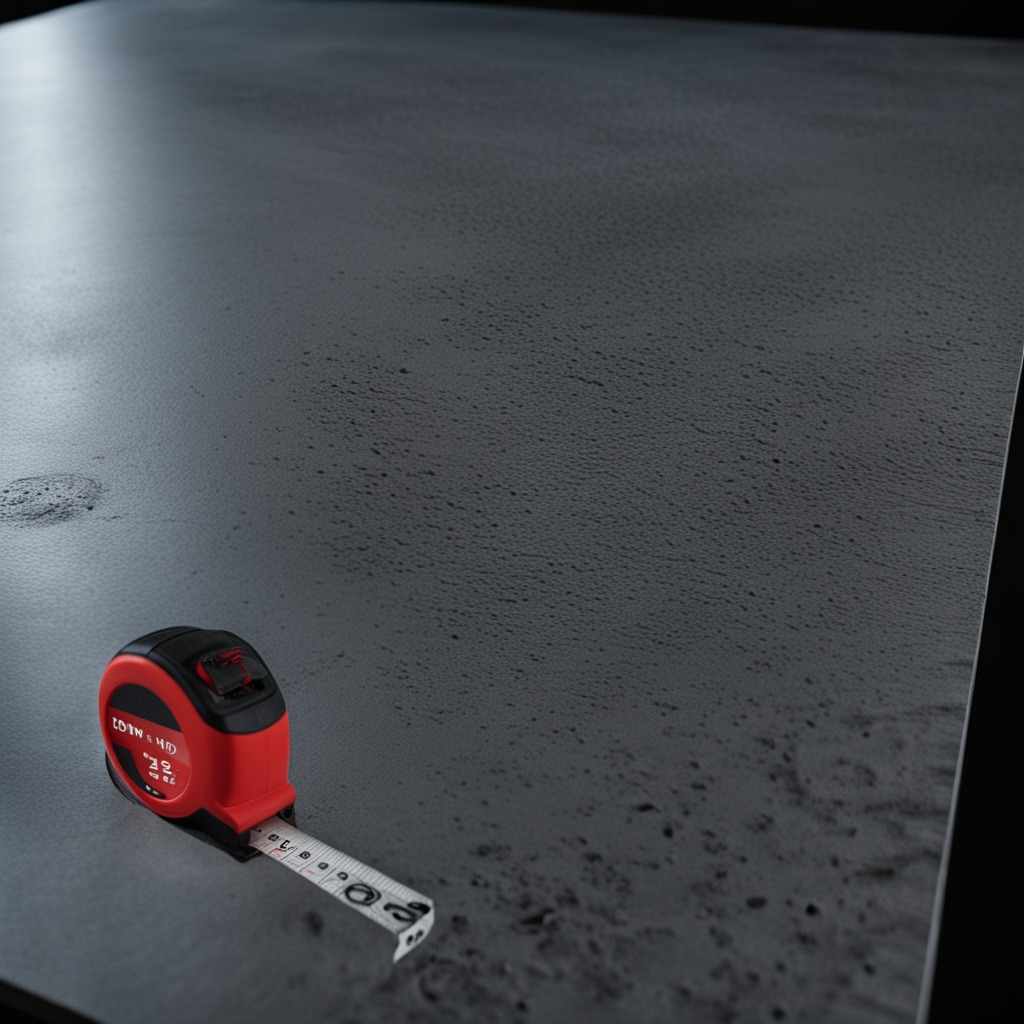
A measuring tape is lying on a clean granite table inside a workshop at night dim ambient light soft shadows worn but